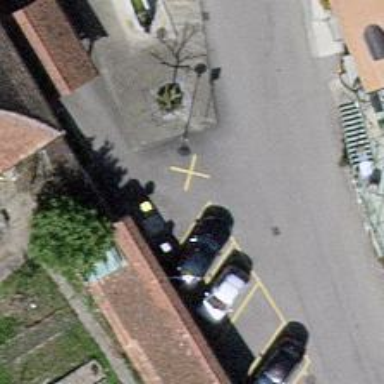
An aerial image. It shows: Post box is visible.